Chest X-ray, AP view. Patient: 21 years old, sex F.
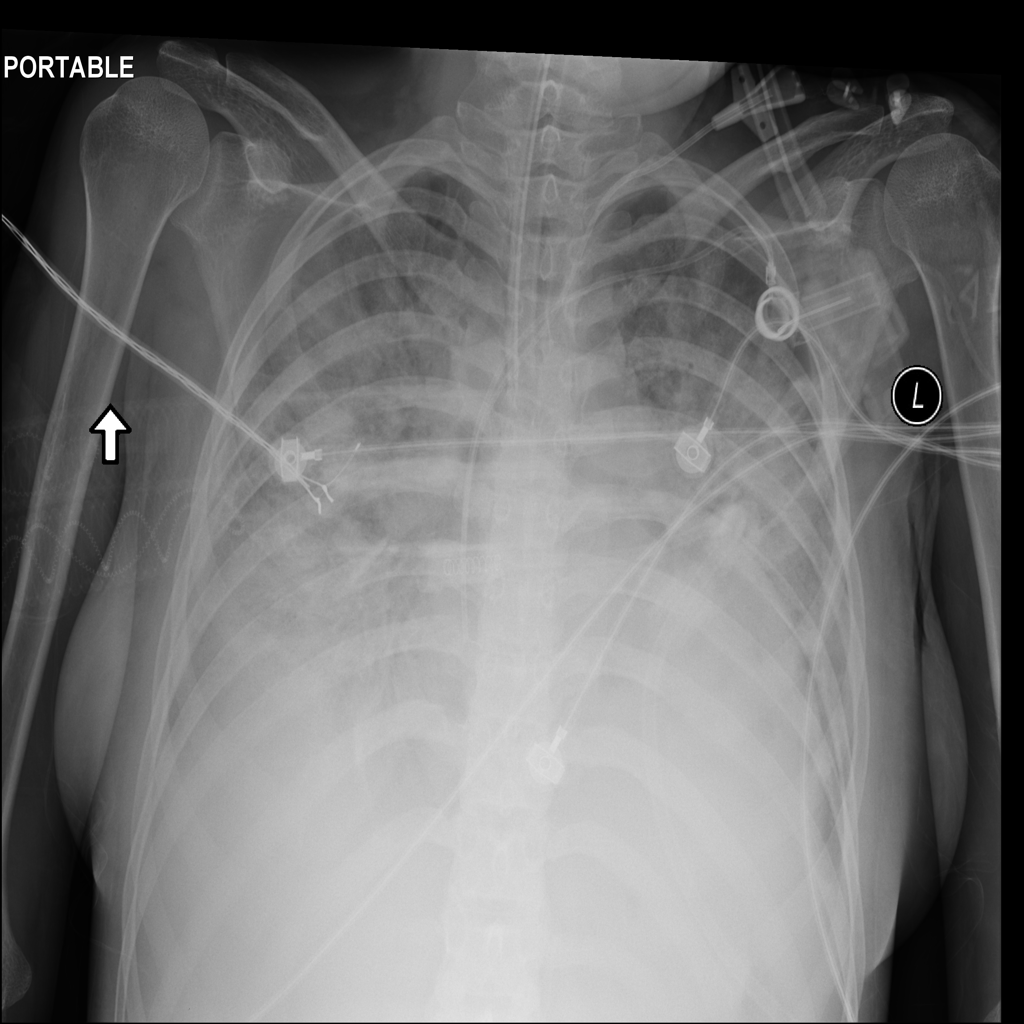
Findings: Effusion